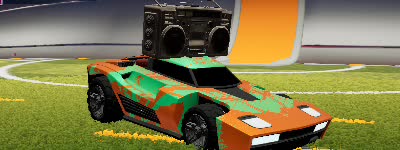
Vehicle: breakout